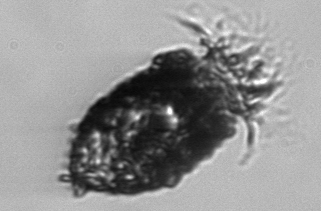
Label: Stenosemella_pacifica